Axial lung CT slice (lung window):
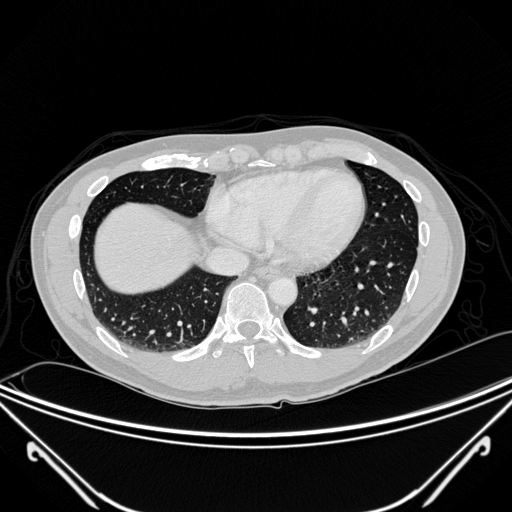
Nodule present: no